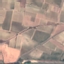
Land use / land cover: PermanentCrop